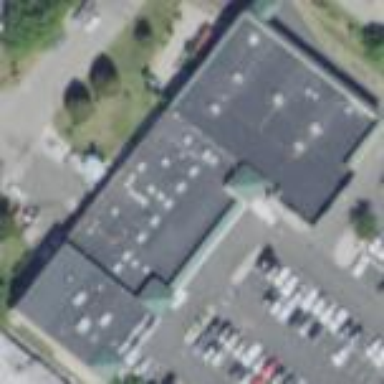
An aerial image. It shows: Commercial building.